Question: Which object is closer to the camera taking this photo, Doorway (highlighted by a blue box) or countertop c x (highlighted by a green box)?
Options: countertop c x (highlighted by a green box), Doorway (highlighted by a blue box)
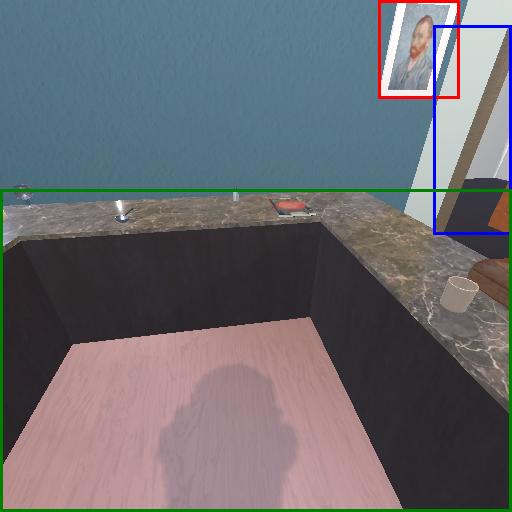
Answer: countertop c x (highlighted by a green box)